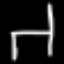
Label: chair